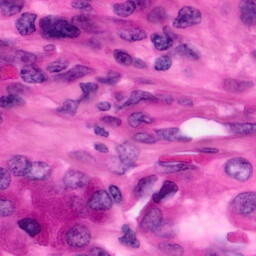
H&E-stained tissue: Pancreatic